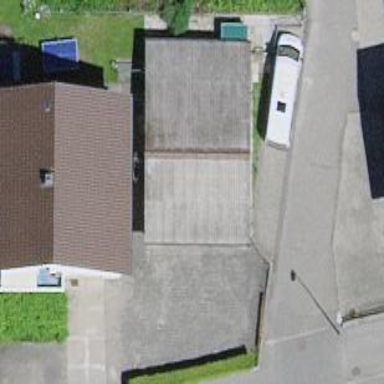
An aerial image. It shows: Garage.